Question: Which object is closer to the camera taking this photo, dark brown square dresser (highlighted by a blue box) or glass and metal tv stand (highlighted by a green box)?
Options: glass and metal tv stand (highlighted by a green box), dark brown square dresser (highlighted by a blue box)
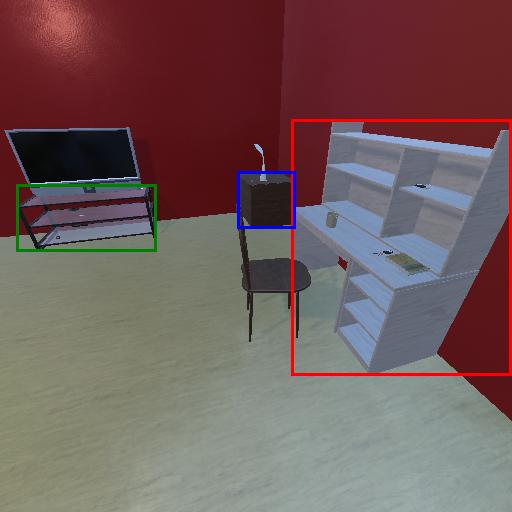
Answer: glass and metal tv stand (highlighted by a green box)